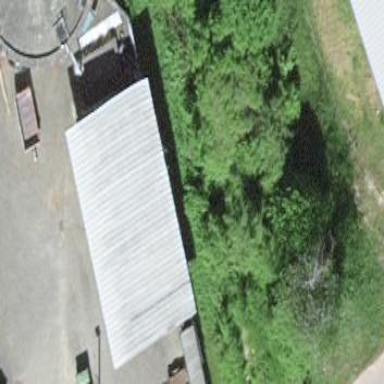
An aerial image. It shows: View of roof of building.